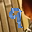
Label: 9